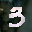
Label: 3